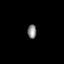
Tissue: skin
Cell type: Epithelial cells
Senescence score: 0.744
Nuclear area (px): 121
Mean DAPI intensity: 136.132